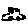
Label: car